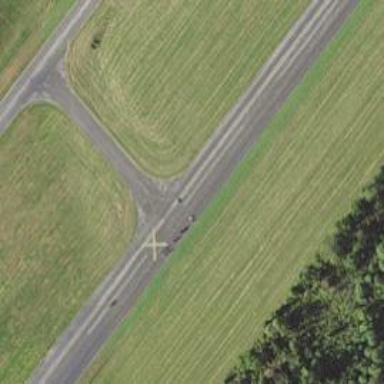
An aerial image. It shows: Asphalt cycleway.